Field crop: maize
Growth stage: 2
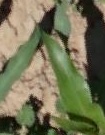
Species: maize